Field crop: tomato
Growth stage: 1
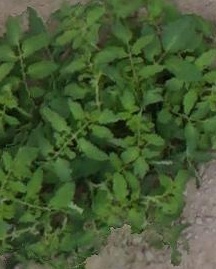
Species: tomato